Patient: sex M, age 64
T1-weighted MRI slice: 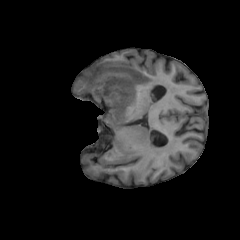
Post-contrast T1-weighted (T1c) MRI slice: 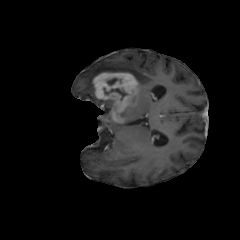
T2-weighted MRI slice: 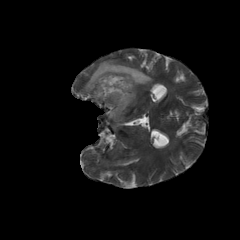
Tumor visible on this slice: yes
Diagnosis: Glioblastoma, IDH-wildtype
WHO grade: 4